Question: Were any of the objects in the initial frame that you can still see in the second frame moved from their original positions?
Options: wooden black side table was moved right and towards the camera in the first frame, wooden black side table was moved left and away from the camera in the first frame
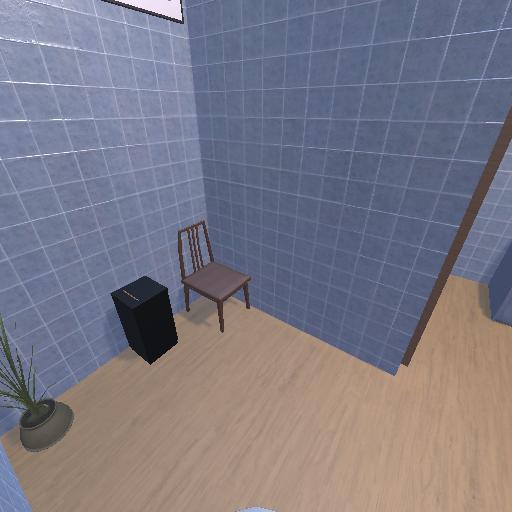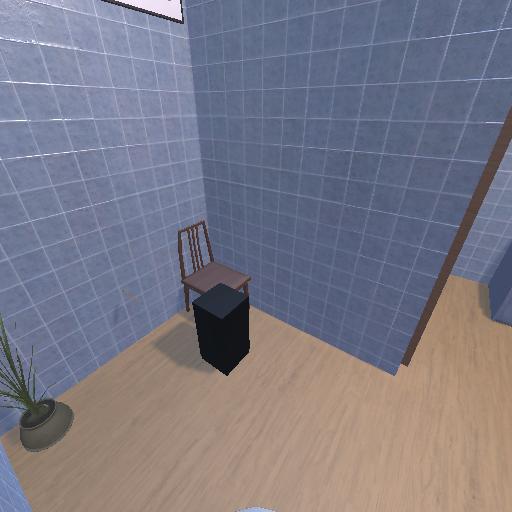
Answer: wooden black side table was moved right and towards the camera in the first frame